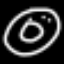
Label: donut